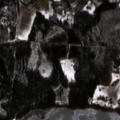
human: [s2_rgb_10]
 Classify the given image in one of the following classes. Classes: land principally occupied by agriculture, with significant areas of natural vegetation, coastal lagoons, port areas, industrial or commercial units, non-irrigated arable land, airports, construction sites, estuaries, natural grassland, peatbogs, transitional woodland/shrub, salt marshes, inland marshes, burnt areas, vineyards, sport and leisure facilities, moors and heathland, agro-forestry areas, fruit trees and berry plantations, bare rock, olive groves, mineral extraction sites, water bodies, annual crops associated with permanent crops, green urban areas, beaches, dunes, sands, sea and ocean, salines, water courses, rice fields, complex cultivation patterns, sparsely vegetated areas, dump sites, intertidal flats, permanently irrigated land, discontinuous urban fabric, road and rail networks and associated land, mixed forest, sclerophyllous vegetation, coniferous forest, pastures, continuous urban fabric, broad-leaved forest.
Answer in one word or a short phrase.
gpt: complex cultivation patterns, land principally occupied by agriculture, with significant areas of natural vegetation, broad-leaved forest, coniferous forest, mixed forest, transitional woodland/shrub, water bodies